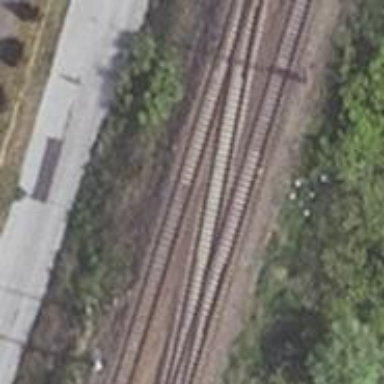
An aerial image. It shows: Railway with electrified contact lines.